Field crop: maize
Growth stage: 2
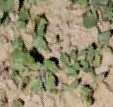
Species: convolvulus